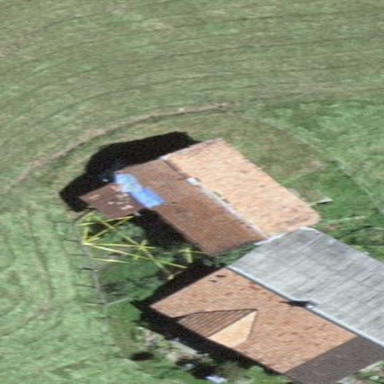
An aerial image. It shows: Barn.